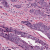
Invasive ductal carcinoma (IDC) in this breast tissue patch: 1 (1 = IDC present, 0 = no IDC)